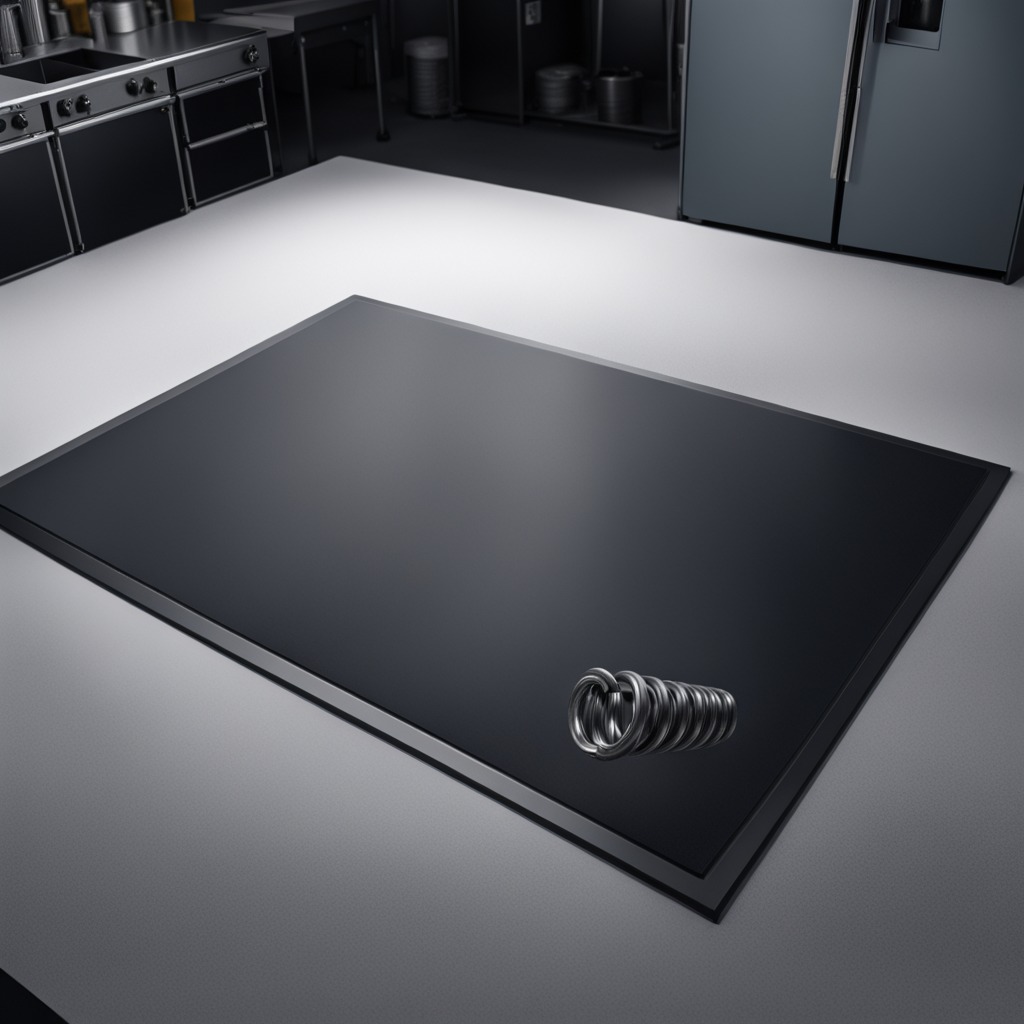
A coiled metal spring lying on the granite tabletop.